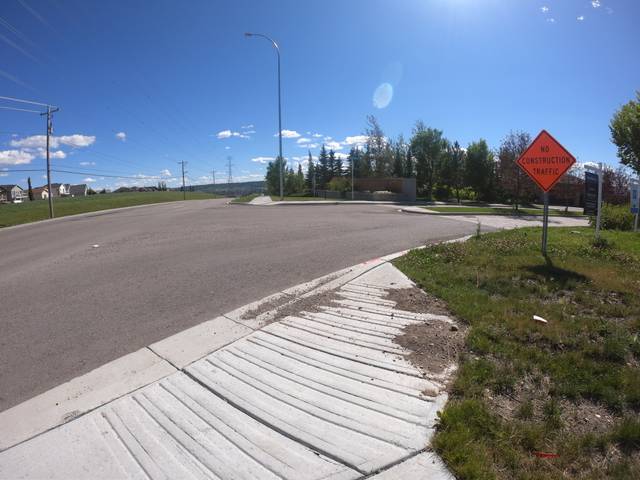
Region: Canada
Coordinates: 51.129, -114.258